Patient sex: F
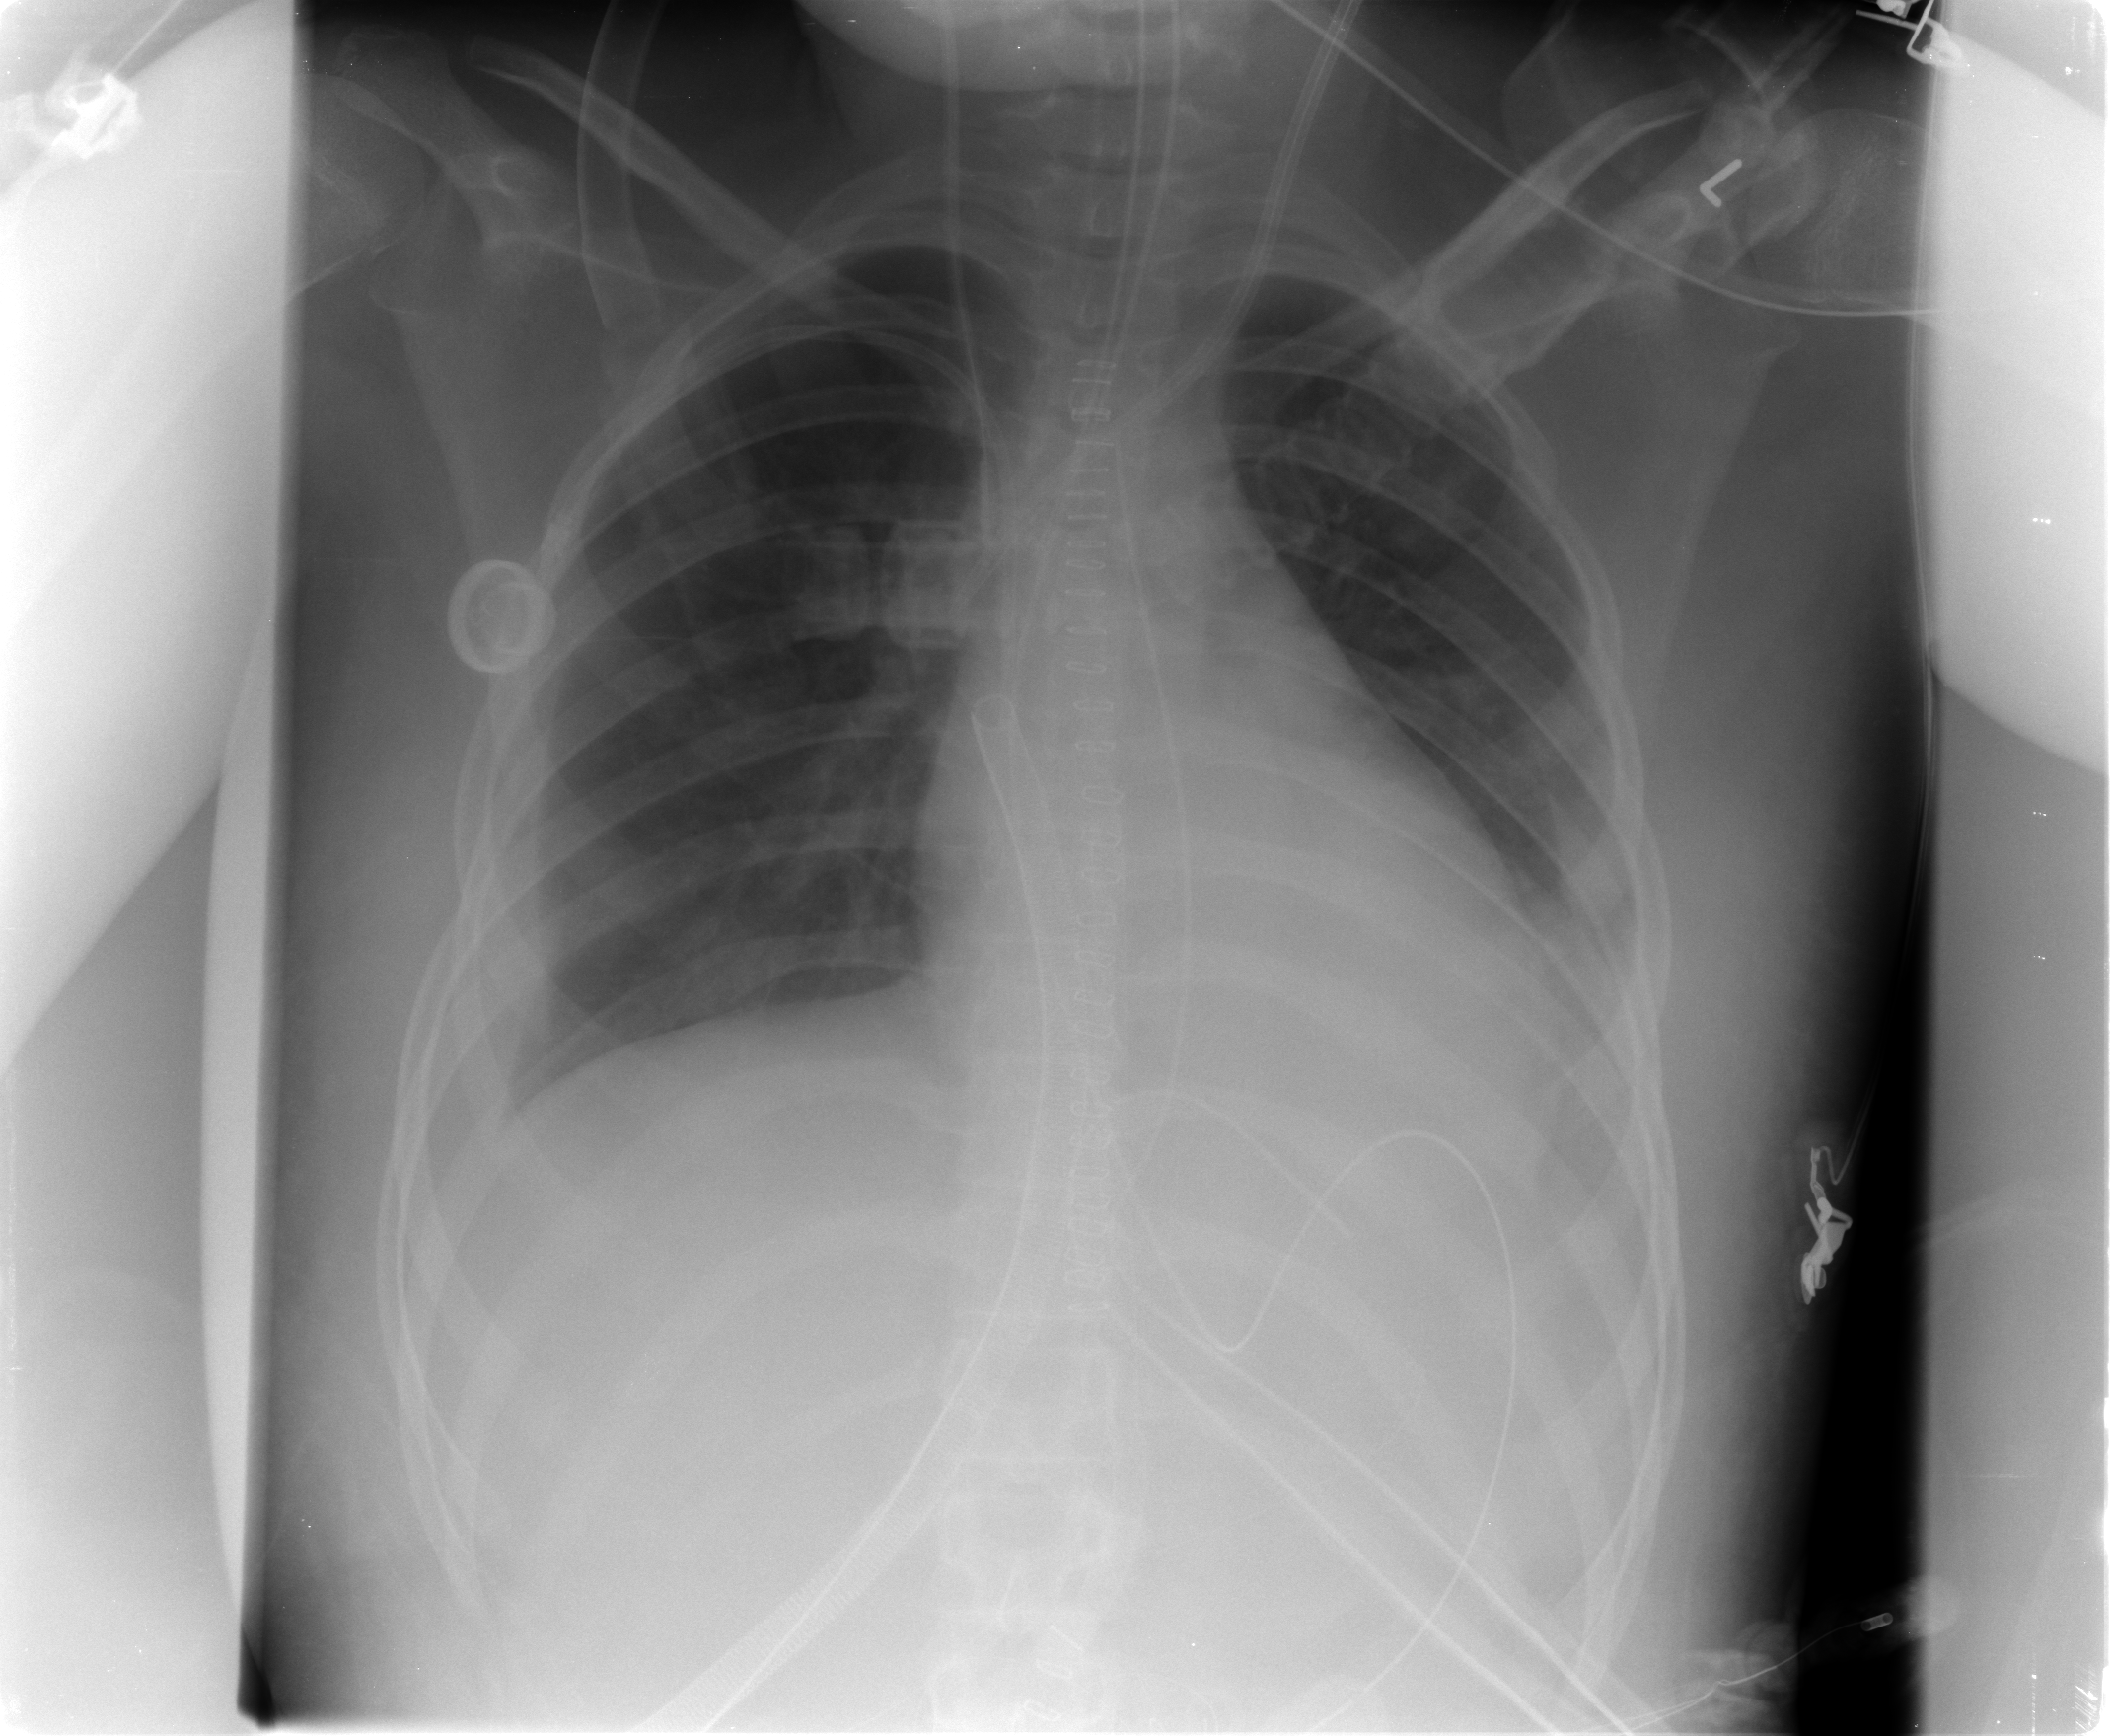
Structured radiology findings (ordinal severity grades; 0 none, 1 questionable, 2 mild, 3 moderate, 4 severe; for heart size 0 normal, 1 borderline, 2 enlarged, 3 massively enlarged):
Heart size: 2
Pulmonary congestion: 1
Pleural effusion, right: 2
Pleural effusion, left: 2
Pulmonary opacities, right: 0
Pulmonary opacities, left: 0
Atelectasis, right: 0
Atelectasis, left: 2